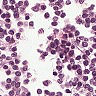
Metastatic tissue present: no